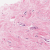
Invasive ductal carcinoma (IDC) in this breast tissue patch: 0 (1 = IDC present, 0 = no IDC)